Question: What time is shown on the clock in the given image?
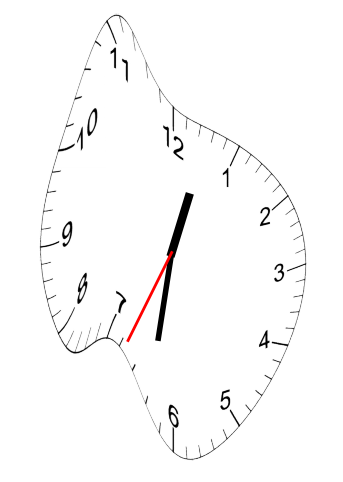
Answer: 12:31:34